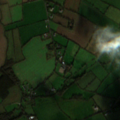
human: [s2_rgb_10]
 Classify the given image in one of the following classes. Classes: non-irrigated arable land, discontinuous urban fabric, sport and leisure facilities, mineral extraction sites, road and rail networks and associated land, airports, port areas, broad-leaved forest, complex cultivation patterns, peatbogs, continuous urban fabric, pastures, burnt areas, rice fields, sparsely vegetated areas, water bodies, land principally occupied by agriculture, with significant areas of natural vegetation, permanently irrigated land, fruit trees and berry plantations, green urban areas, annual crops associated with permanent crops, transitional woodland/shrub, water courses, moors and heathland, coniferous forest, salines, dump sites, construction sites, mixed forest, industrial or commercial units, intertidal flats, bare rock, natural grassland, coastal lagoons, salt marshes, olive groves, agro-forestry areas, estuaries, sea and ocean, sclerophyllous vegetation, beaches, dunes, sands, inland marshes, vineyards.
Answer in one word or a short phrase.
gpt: non-irrigated arable land, pastures